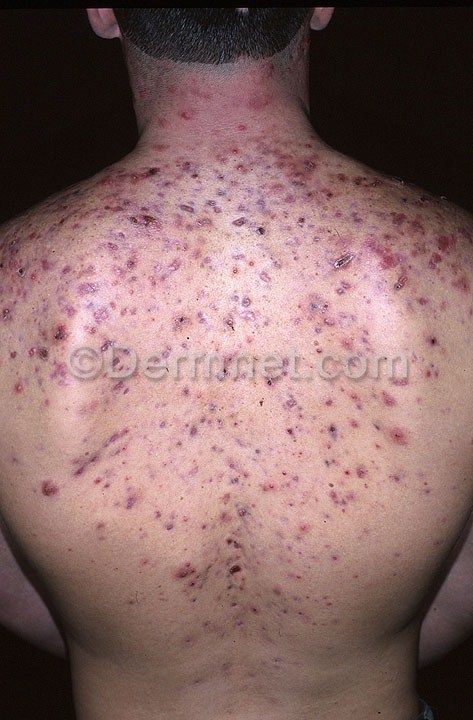
Disease: Acne and Rosacea Photos